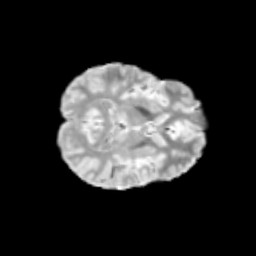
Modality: T2w
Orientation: axial
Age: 10
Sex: female
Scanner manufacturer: siemens
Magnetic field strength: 3 T
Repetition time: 3.8 s
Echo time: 0.07 s